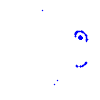
Particle: pion